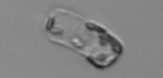
Label: Guinardia_striata